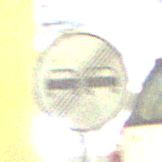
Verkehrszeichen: EndeUeberholverbot
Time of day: NotSpecified
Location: Indoor (Special)
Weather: NotSpecified
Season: NotSpecified
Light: Artificial